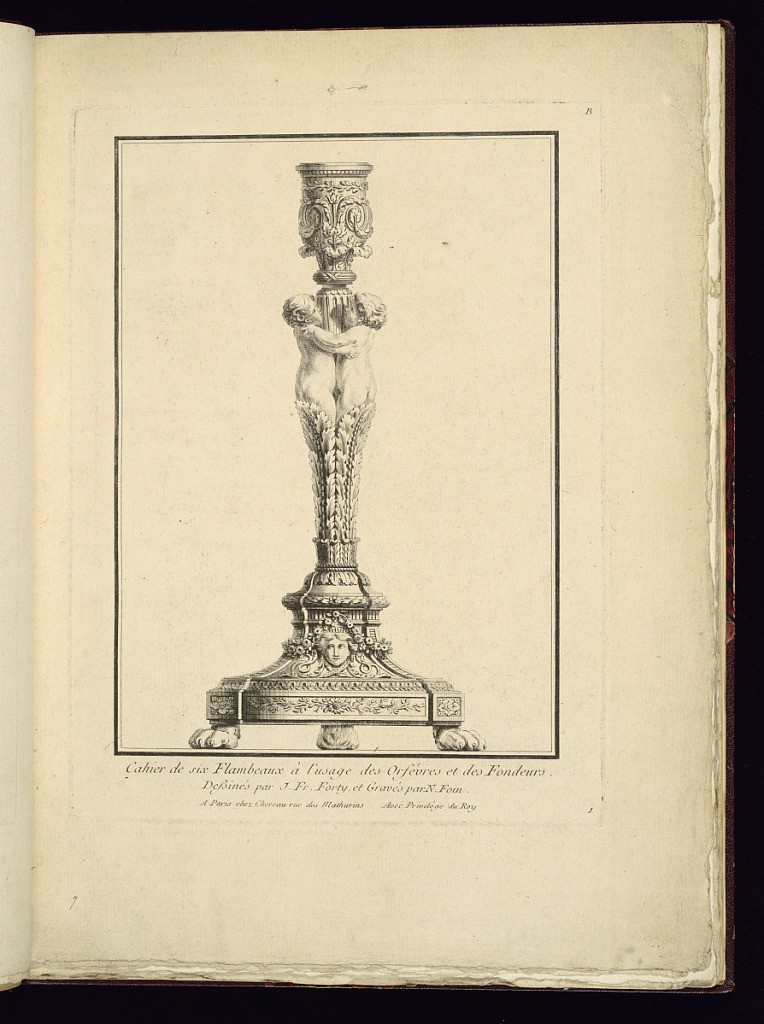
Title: Title Page
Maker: Jean François Forty, active 1775 – 1790
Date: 1775–94
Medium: Etching on paper
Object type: Print
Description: Title page and design for a candlestick decorated with putti, scrolling leaves (rinceaux), fluting, festoon of flowers, mask (mascaron), foliate branches, laurel leaves, and paws. The plate is titled and numbered.